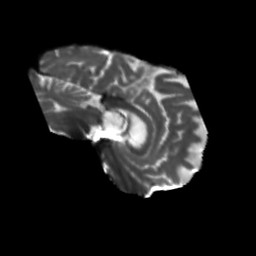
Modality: T2w
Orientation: sagittal
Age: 74
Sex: male
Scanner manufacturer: siemens
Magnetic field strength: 3 T
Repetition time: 5.47 s
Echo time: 0.0854 s